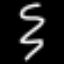
Label: squiggle